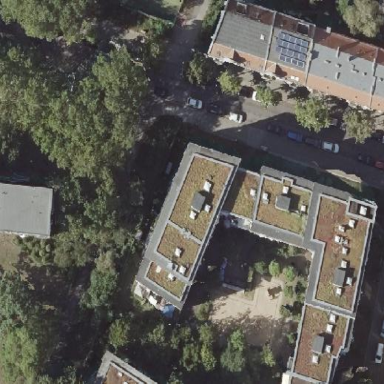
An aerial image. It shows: Residential building with flat roof. The building is white in color.